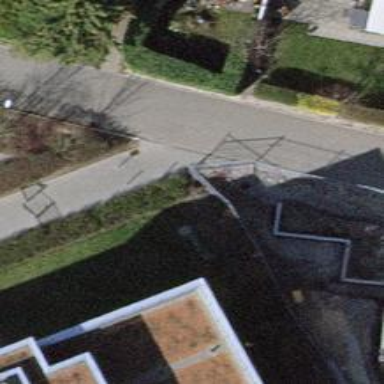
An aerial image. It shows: Gate.